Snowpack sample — Snodgrass Mountain, Crested Butte, Colorado (2/4/25, 12:06 PM MST)
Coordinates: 38.923, -106.968
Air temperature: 35 °F
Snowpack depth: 80 cm
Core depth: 10 cm
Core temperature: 32 °F
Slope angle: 14°, slope face: 78°
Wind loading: low
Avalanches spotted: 0
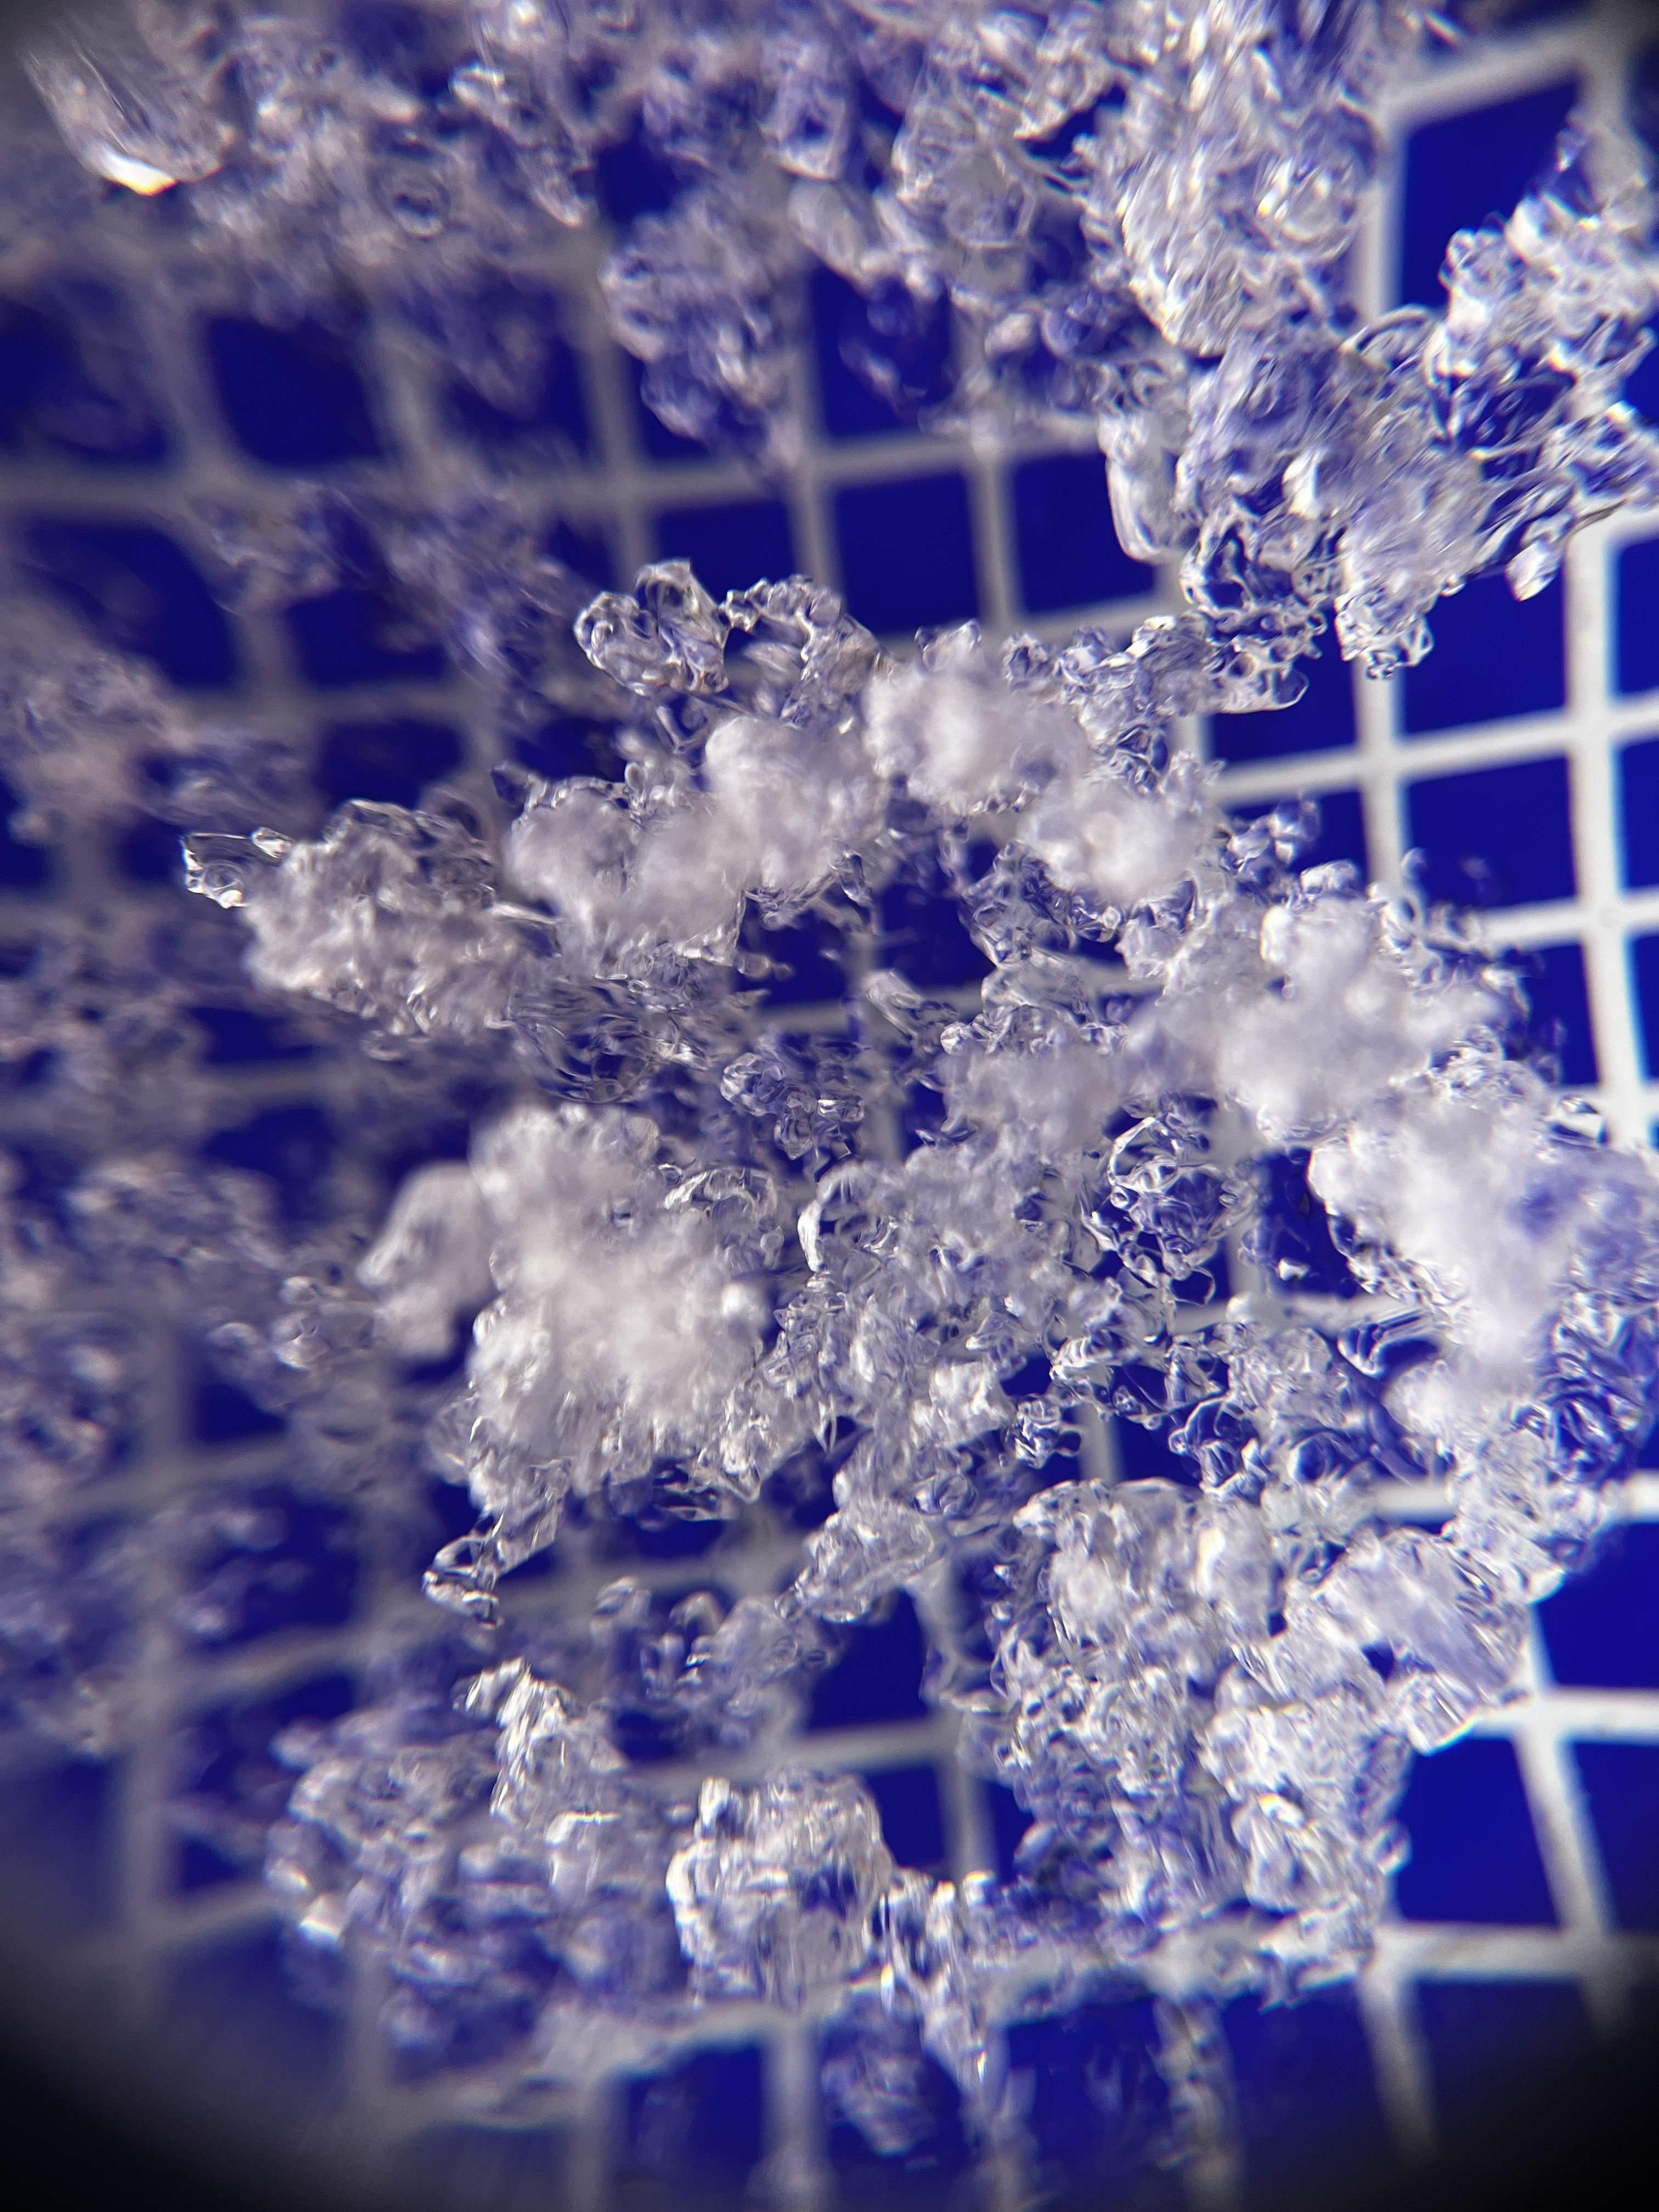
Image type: magnified_profile
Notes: No avalanches nearby, unusually warm weather for the last month reported by residents, Collected 25 yards from treeline